Field crop: tomato
Growth stage: 2
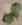
Species: solanum